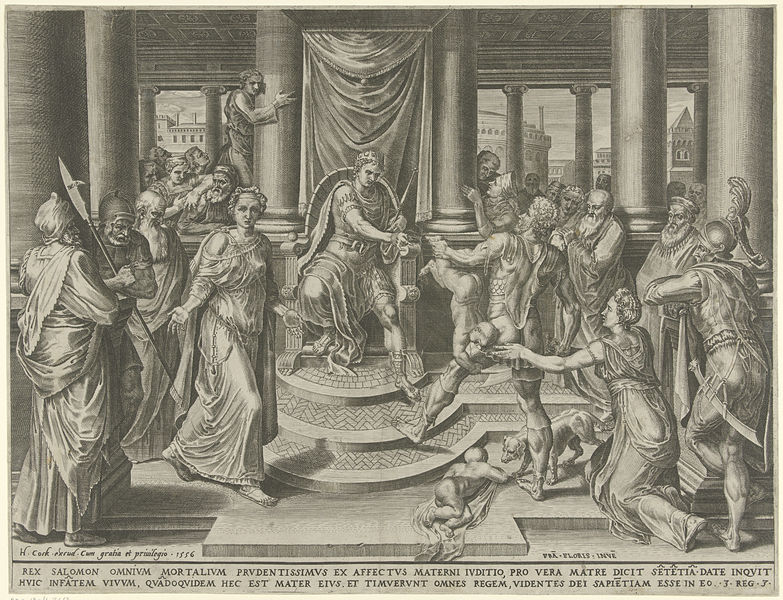
Titel: Oordeel van Salomo
Künstler: Dirck Volckertsz Coornhert
Standort: Amsterdam
Institution: Rijksmuseum
Schlagwörter: mann, nackt, weiß, frauen, menschen, stadt, fenster, frau, grau, kleid, männer, schwarz, szene, säule, säulen, zeichnung, hund, tuch, alt, bart, barock, bibel, geschichte, mord, steine, vorhang, kind, mutter, krone, kinder, schrift, kette, baby, treppe, kaiser, könig, lanze, soldaten, thron, muskeln, stufen, fugen, druck, radierung, stich, schwert, schwerter, text, soldat, helm, trohn, tron, rom, flehen, krieger, schwaru, baldachin, speer, turban, römisch, latein, cäsar, urteil, imperator, trhon, fischgrät, salomo, salomon, weißheit, entscheidung, 1556, bibbel